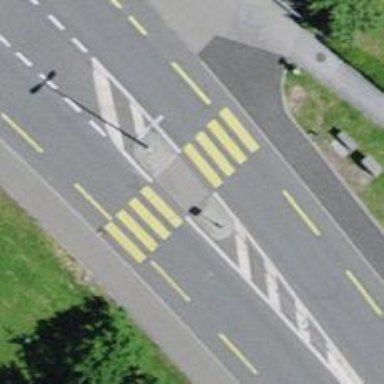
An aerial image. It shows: Marked road crossing with pedestrian island.